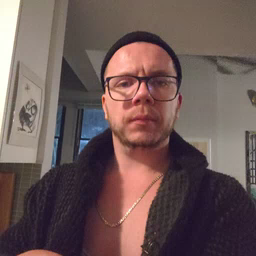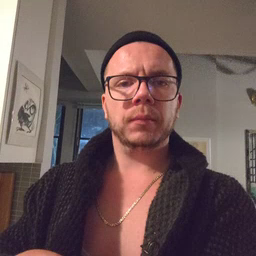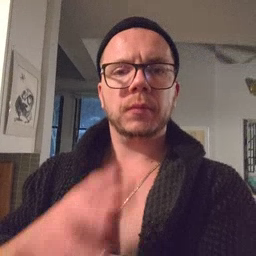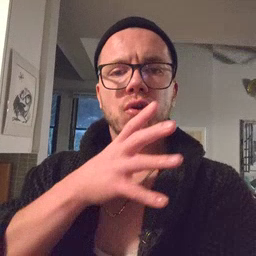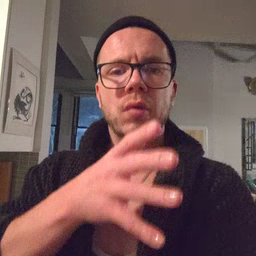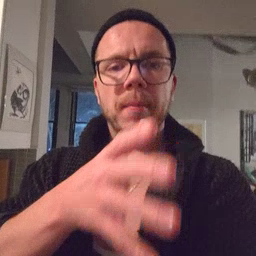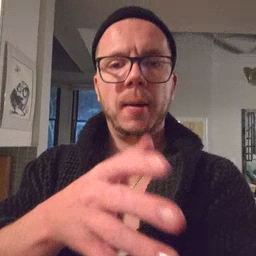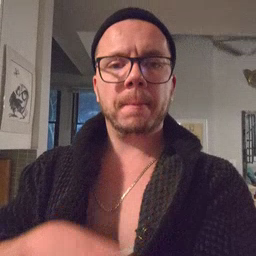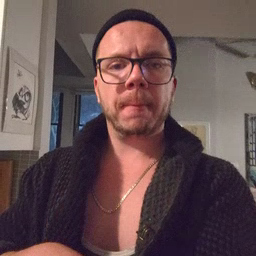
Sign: grandma